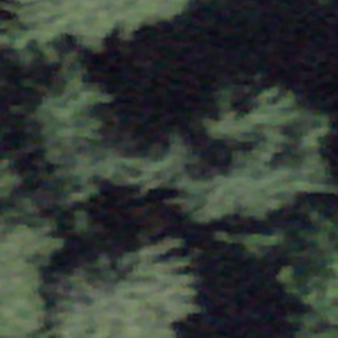
Label: other